Question: developing an app, and I was wondering if someone on here could give me some general information about what this thing from the pinterest app on both android and ios is called and where i can find out more information about how to create a more basic one etc... it is where you press down and hold on a picture and 3 buttons come up in a fan sort of pattern. here is a pic
thanks a bunch! Any info to start learning would be great!
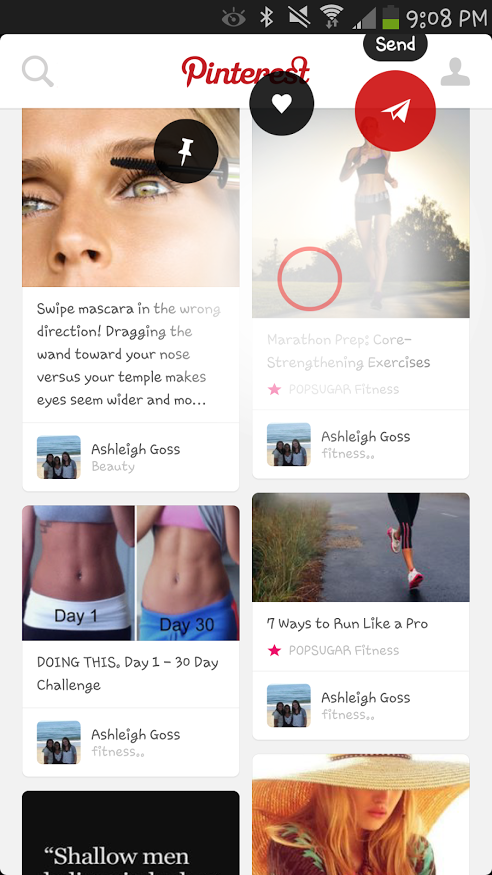
Answer: It is called an 'ArcMenu' and one Android implementation can be found here:
'''
https://github.com/daCapricorn/ArcMenu
'''
Credit to 'Capricorn' for the GitHub library